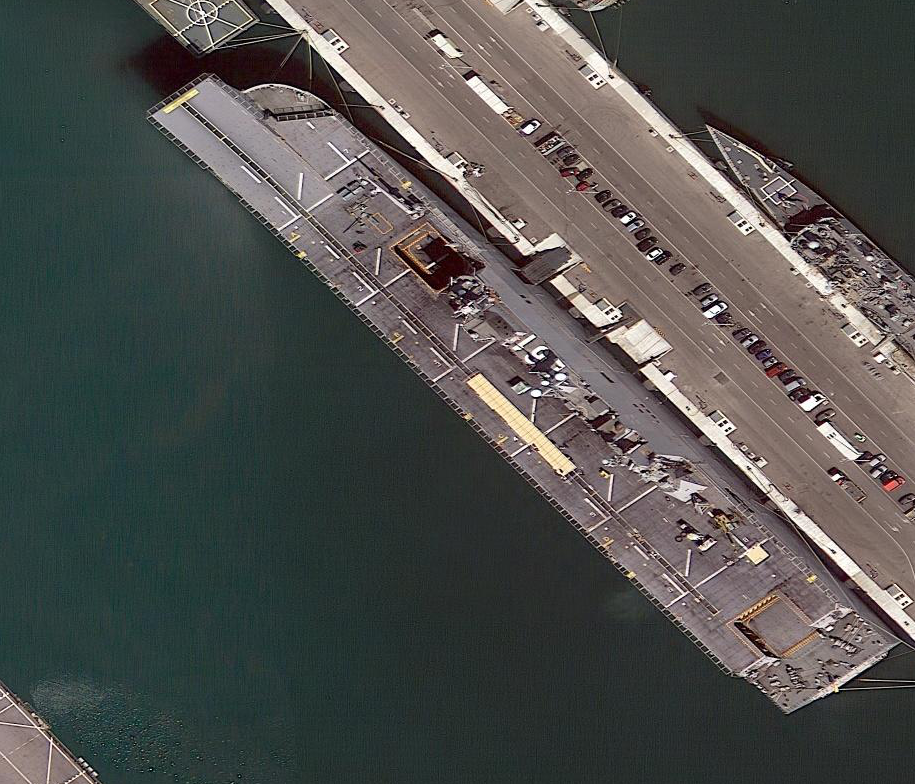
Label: Juan_Carlos_I_Strategic_Projection_Ship